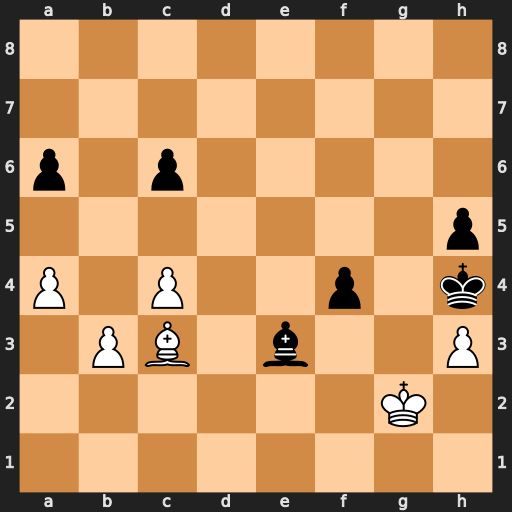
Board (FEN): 8/8/p1p5/7p/P1P2p1k/1PB1b2P/6K1/8
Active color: w
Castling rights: -
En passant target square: -
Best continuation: Bf6#